I will show an image sequence of human cooking. I have annotated the images with numbered circles. Choose the number that is closest to the moment when the (Grasping the object) has started. You are a five-time world champion in this game. Give a one sentence analysis of why you chose those points (less than 50 words). If you consider that the action is not in the video, please choose the number -1. Provide your answer at the end in a json file of this format: {"points": []}
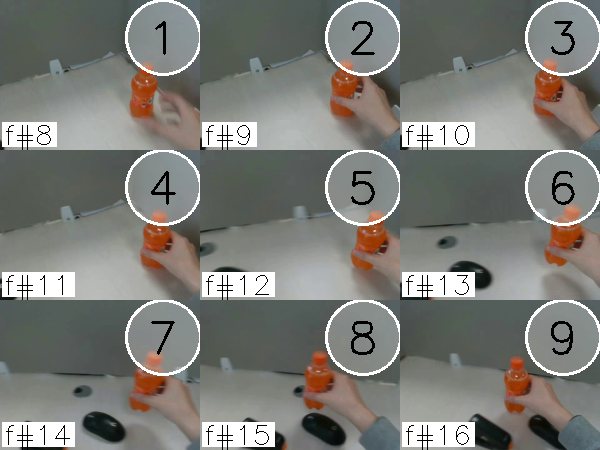
Frame 3 shows the clearest moment of hand-object contact.
{"points": [3]}